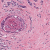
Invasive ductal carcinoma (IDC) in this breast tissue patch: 1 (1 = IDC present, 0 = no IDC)